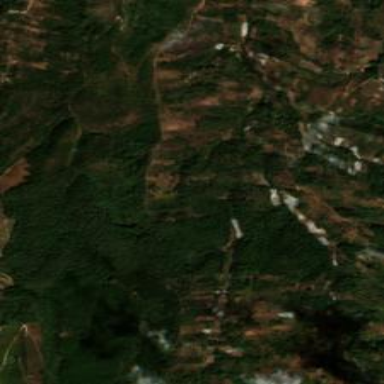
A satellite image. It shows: Forest area.